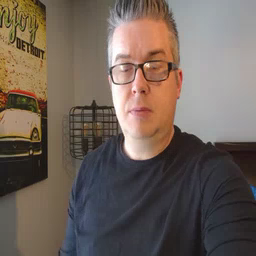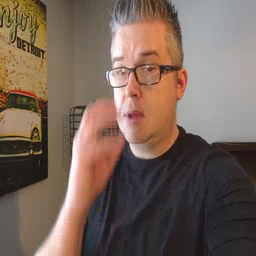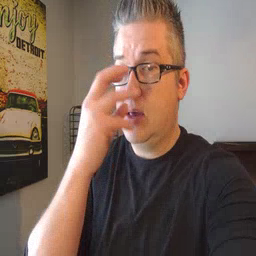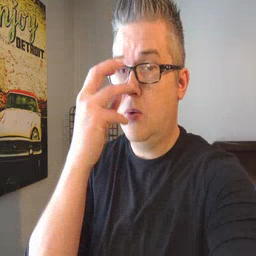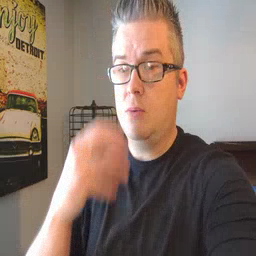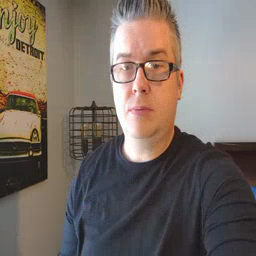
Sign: clown